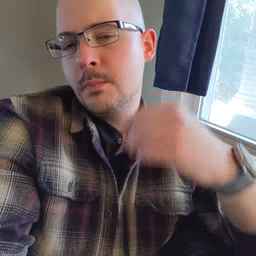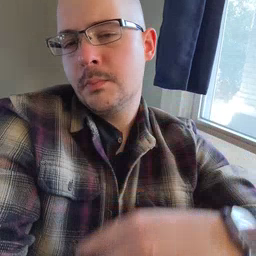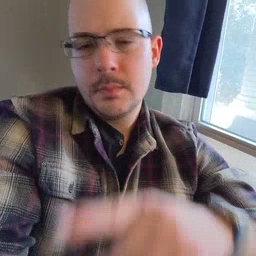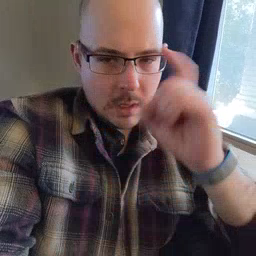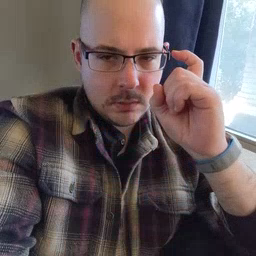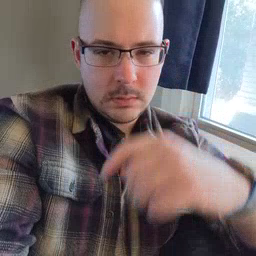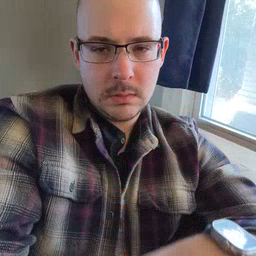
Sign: because